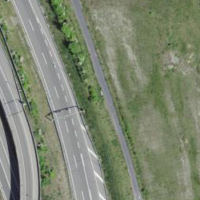
EUNIS habitat code: 57
Species observed at this site:
Tanacetum vulgare
Ruspolia nitidula
Calliptamus italicus
Gryllus campestris